Question: I am lookibg for the DLLImport API signature for deleting a registry value.
PInvoke only has the definition for mobile devices.
I am looking for the normal Definition for windows in VB.Net.
I know I can also delete a registry value by using System.Win32.Registry but nevertheless I am looking for the API signature.
Can someone help me out?;)^
Nevermind got it:

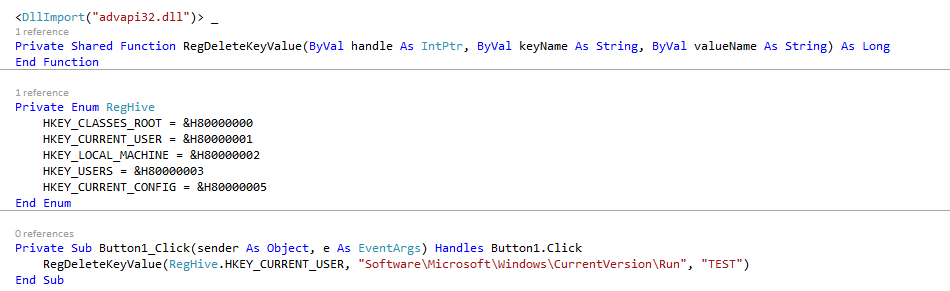
Answer: Sounds like you are looking for the DllImport signature of 'RegDeleteKeyValue' function. If so this is it
'''
<DllImport("advapi32.dll")> _
Private Shared Function RegDeleteKeyValue( _
ByVal handle As IntPtr, _
ByVal keyName As String, _
ByVal valueName As String)
End Function
'''